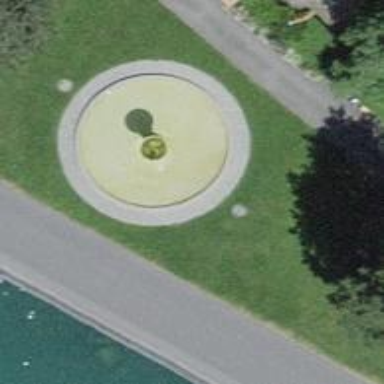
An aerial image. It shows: Beautiful fountain.